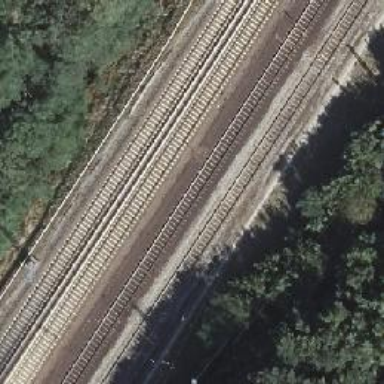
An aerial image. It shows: Railway signal.